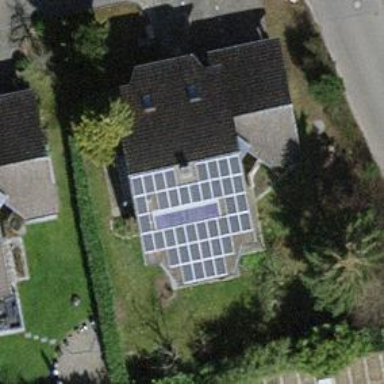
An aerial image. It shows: Solar power generator.